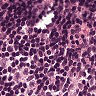
Metastatic tissue present: no